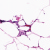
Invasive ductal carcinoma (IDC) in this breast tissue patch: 0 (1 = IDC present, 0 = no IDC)